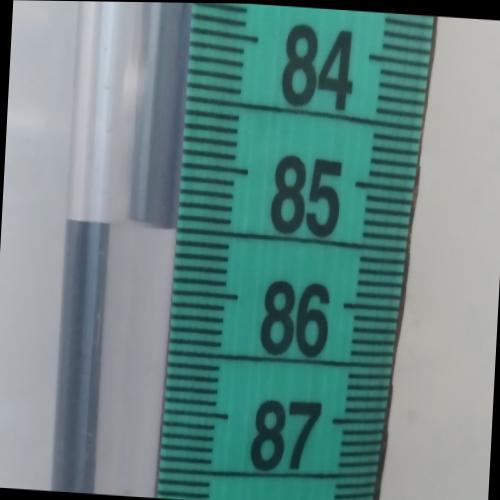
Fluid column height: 85.5 cm